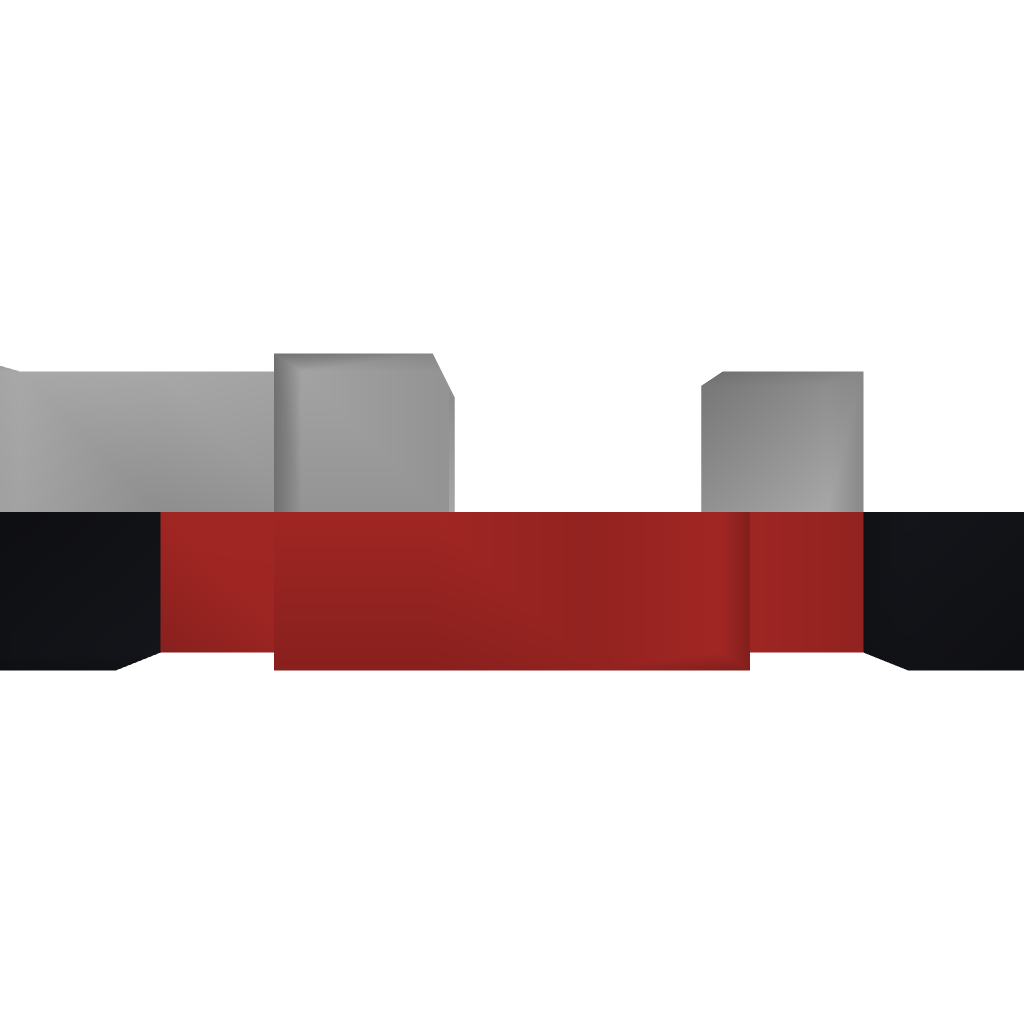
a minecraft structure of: F-1 racecar